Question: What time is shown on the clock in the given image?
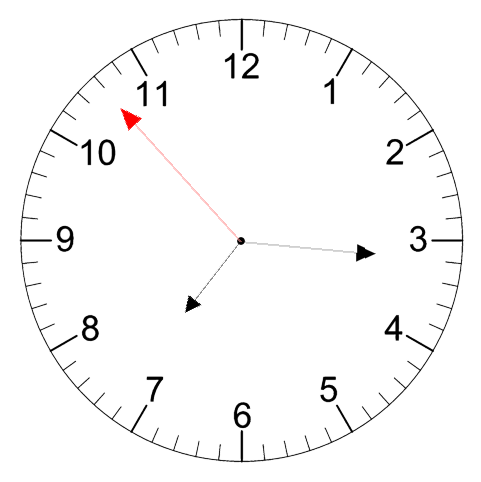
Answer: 07:15:53